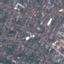
Land use / land cover: Residential